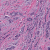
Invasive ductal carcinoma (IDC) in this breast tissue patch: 1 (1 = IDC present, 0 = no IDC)